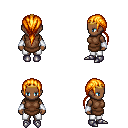
a pixel art fantasy rpg character, female body template, human, dark skin, brown tunic, white pants, light blonde ponytail hairstyle, gold tiara, white cloth bracers, metal boots, four views (front, back, left, right), 2x2 character sprite sheet, small pixel art, hard edges, no anti-aliasing